Question: I need to center layout dynamically, but the problem is I use inflate method to add the layout. And I want buttons to be center.
I tried adding xml attributes like gravity, layout_gravity. But it didn't work.
And I tried to add parameters, but since I inflate xml I can't add parameters. Because I can't use addRule method.
Then I tried to make every element center by adding gravity attribute to root layout, it didn't work out either.
Here is the my code.
actvity_main.xml
'''
<RelativeLayout xmlns:android="http://schemas.android.com/apk/res/android"
xmlns:tools="http://schemas.android.com/tools"
android:id="@+id/RelativeLayout1"
android:layout_width="match_parent"
android:layout_height="match_parent" >
<SurfaceView
android:id="@+id/surfaceView1"
android:layout_width="match_parent"
android:layout_height="335dp"
android:layout_alignParentLeft="true"
android:layout_alignParentTop="true" />
<RelativeLayout
android:layout_width="wrap_content"
android:layout_height="wrap_content"
android:layout_alignParentBottom="true"
android:layout_alignParentLeft="true"
android:layout_alignParentRight="true"
android:id="@+id/buttons_layout"
android:layout_below="@+id/surfaceView1"
>
<Button
android:id="@+id/button1"
android:layout_width="wrap_content"
android:layout_height="wrap_content"
android:layout_alignParentBottom="true"
android:layout_centerHorizontal="true"
android:layout_marginBottom="29dp"
android:text="Button" />
</RelativeLayout>
</RelativeLayout>
'''
three_buttons_layout.xml
'''
<LinearLayout xmlns:android="http://schemas.android.com/apk/res/android"
android:id="@+id/LinearLayout1"
android:layout_width="wrap_content"
android:layout_height="wrap_content"
android:layout_gravity="center" >
<Button
android:id="@+id/button1"
android:layout_width="wrap_content"
android:layout_height="wrap_content"
android:layout_marginBottom="29dp"
android:text="Button 1" />
<Button
android:id="@+id/button1"
android:layout_width="wrap_content"
android:layout_height="wrap_content"
android:layout_marginBottom="29dp"
android:text="Button 2" />
<Button
android:id="@+id/button1"
android:layout_width="wrap_content"
android:layout_height="wrap_content"
android:text="Button 3" />
</LinearLayout>
'''
And here is my java code
'''
public void onCreate(Bundle savedInstanceState) {
super.onCreate(savedInstanceState);
setContentView(R.layout.activity_main);
inflater = (LayoutInflater) this.getSystemService(Context.LAYOUT_INFLATER_SERVICE);
parent = (ViewGroup)findViewById(R.id.buttons_layout);
captureButton.setOnClickListener(new OnClickListener() {
public void onClick(View v) {
camera.takePicture(null, null, photoCallback);
captureButton.setVisibility(View.GONE);
inflater.inflate(R.layout.three_buttons_layout, parent, true);
}
});
'''
I want Button1, Button2, and Button3 to be center.

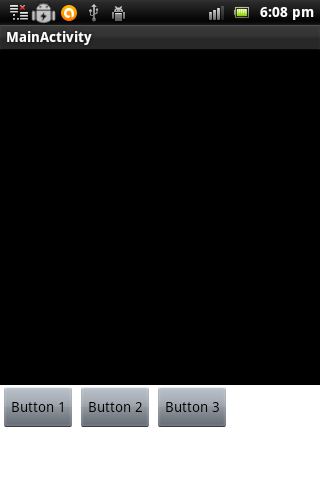
Answer: A horizontal LinearLayout will always left-align its subviews. You're going to have to use a RelativeLayout in order to get the positioning you want. I'd suggest giving button1 the android:layout_alignParentLeft attribute, button2 the android:layout_centerHorizontal attribute and button3 the android:layout_alignParentRight attribute, like this:
'''
<RelativeLayout xmlns:android="http://schemas.android.com/apk/res/android"
android:id="@+id/LinearLayout1"
android:layout_width="match_parent"
android:layout_height="wrap_content"
android:layout_gravity="center" >
<Button
android:id="@+id/button1"
android:layout_width="wrap_content"
android:layout_height="wrap_content"
android:layout_alignParentLeft="true"
android:layout_marginBottom="29dp"
android:text="Button 1" />
<Button
android:id="@+id/button2"
android:layout_width="wrap_content"
android:layout_height="wrap_content"
android:layout_centerHorizontal="true"
android:layout_marginBottom="29dp"
android:text="Button 2" />
<Button
android:id="@+id/button3"
android:layout_width="wrap_content"
android:layout_height="wrap_content"
android:layout_alignParentRight="true"
android:text="Button 3" />
</RelativeLayout>
'''
(I'm just editing your code in the comment editor, so there might be a syntax error in there somewhere, but you get the idea.)
Also, you should be able to set any attribute you want on those buttons after inflating the view. Just call findViewById(R.id.button1) and it should return you the view you want (as long as its after the inflater.inflate call). On that note, you've given all your buttons the same id, which probably isn't a good idea.
Hope that helps! Let me know if it's still not working.
Edit: I just realized you're going to need that RelativeLayout to have android:layout_width="match_parent". I've edited the above xml accordingly.